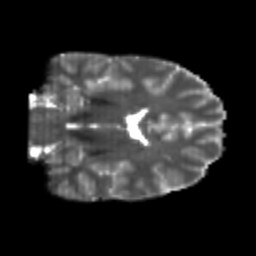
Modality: T2w
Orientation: coronal
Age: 25
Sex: male
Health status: healthy
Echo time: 0.074 s